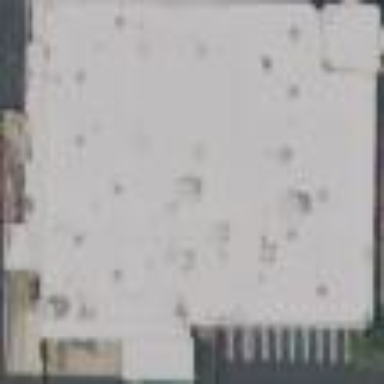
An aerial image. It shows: Retail building.